Current action and preconditions to check: path_clear

Your task: For each precondition in the list above, predict whether it will hold at this action.

Consider the current scene as observed from the mobile robot's camera, and analyze the predicted future states of all dynamic agents (e.g., people, animals, vehicles, or any moving entities) within the NEXT SECOND.

IMPORTANT: Only answer "very likely" if you are absolutely certain—based on strong, clear evidence—that a dynamic agent will violate the precondition in the predicted future state. Do NOT answer "very likely" for unlikely, ambiguous, or low-probability risks.

Ask yourself for each precondition: Is there a high probability, with clear and convincing evidence, that the predicted future states of any dynamic agent will interfere with the predicted future state of the currently executing action within the NEXT SECOND, causing that precondition to fail?

Assess the risk level based on these predictions. Use "likely" or "very likely" if motions create a clear risk of interference.

Use "neutral" or "improbable" if agents are nearby but their predicted paths are clearly diverging or non-conflicting.

Failure Risk Categories: "very improbable", "improbable", "neutral", "likely", "very likely"

Answer Format: Output ONLY the probability_of_failure value from these categories: "very improbable", "improbable", "neutral", "likely", "very likely"

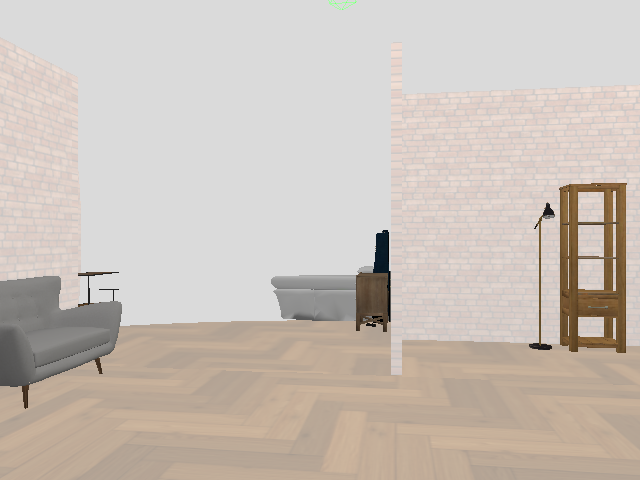

Answer: very improbable